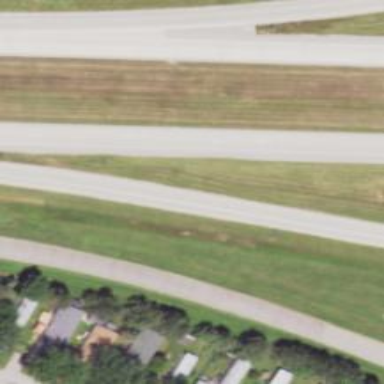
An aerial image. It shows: Trunk link highway.